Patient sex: M
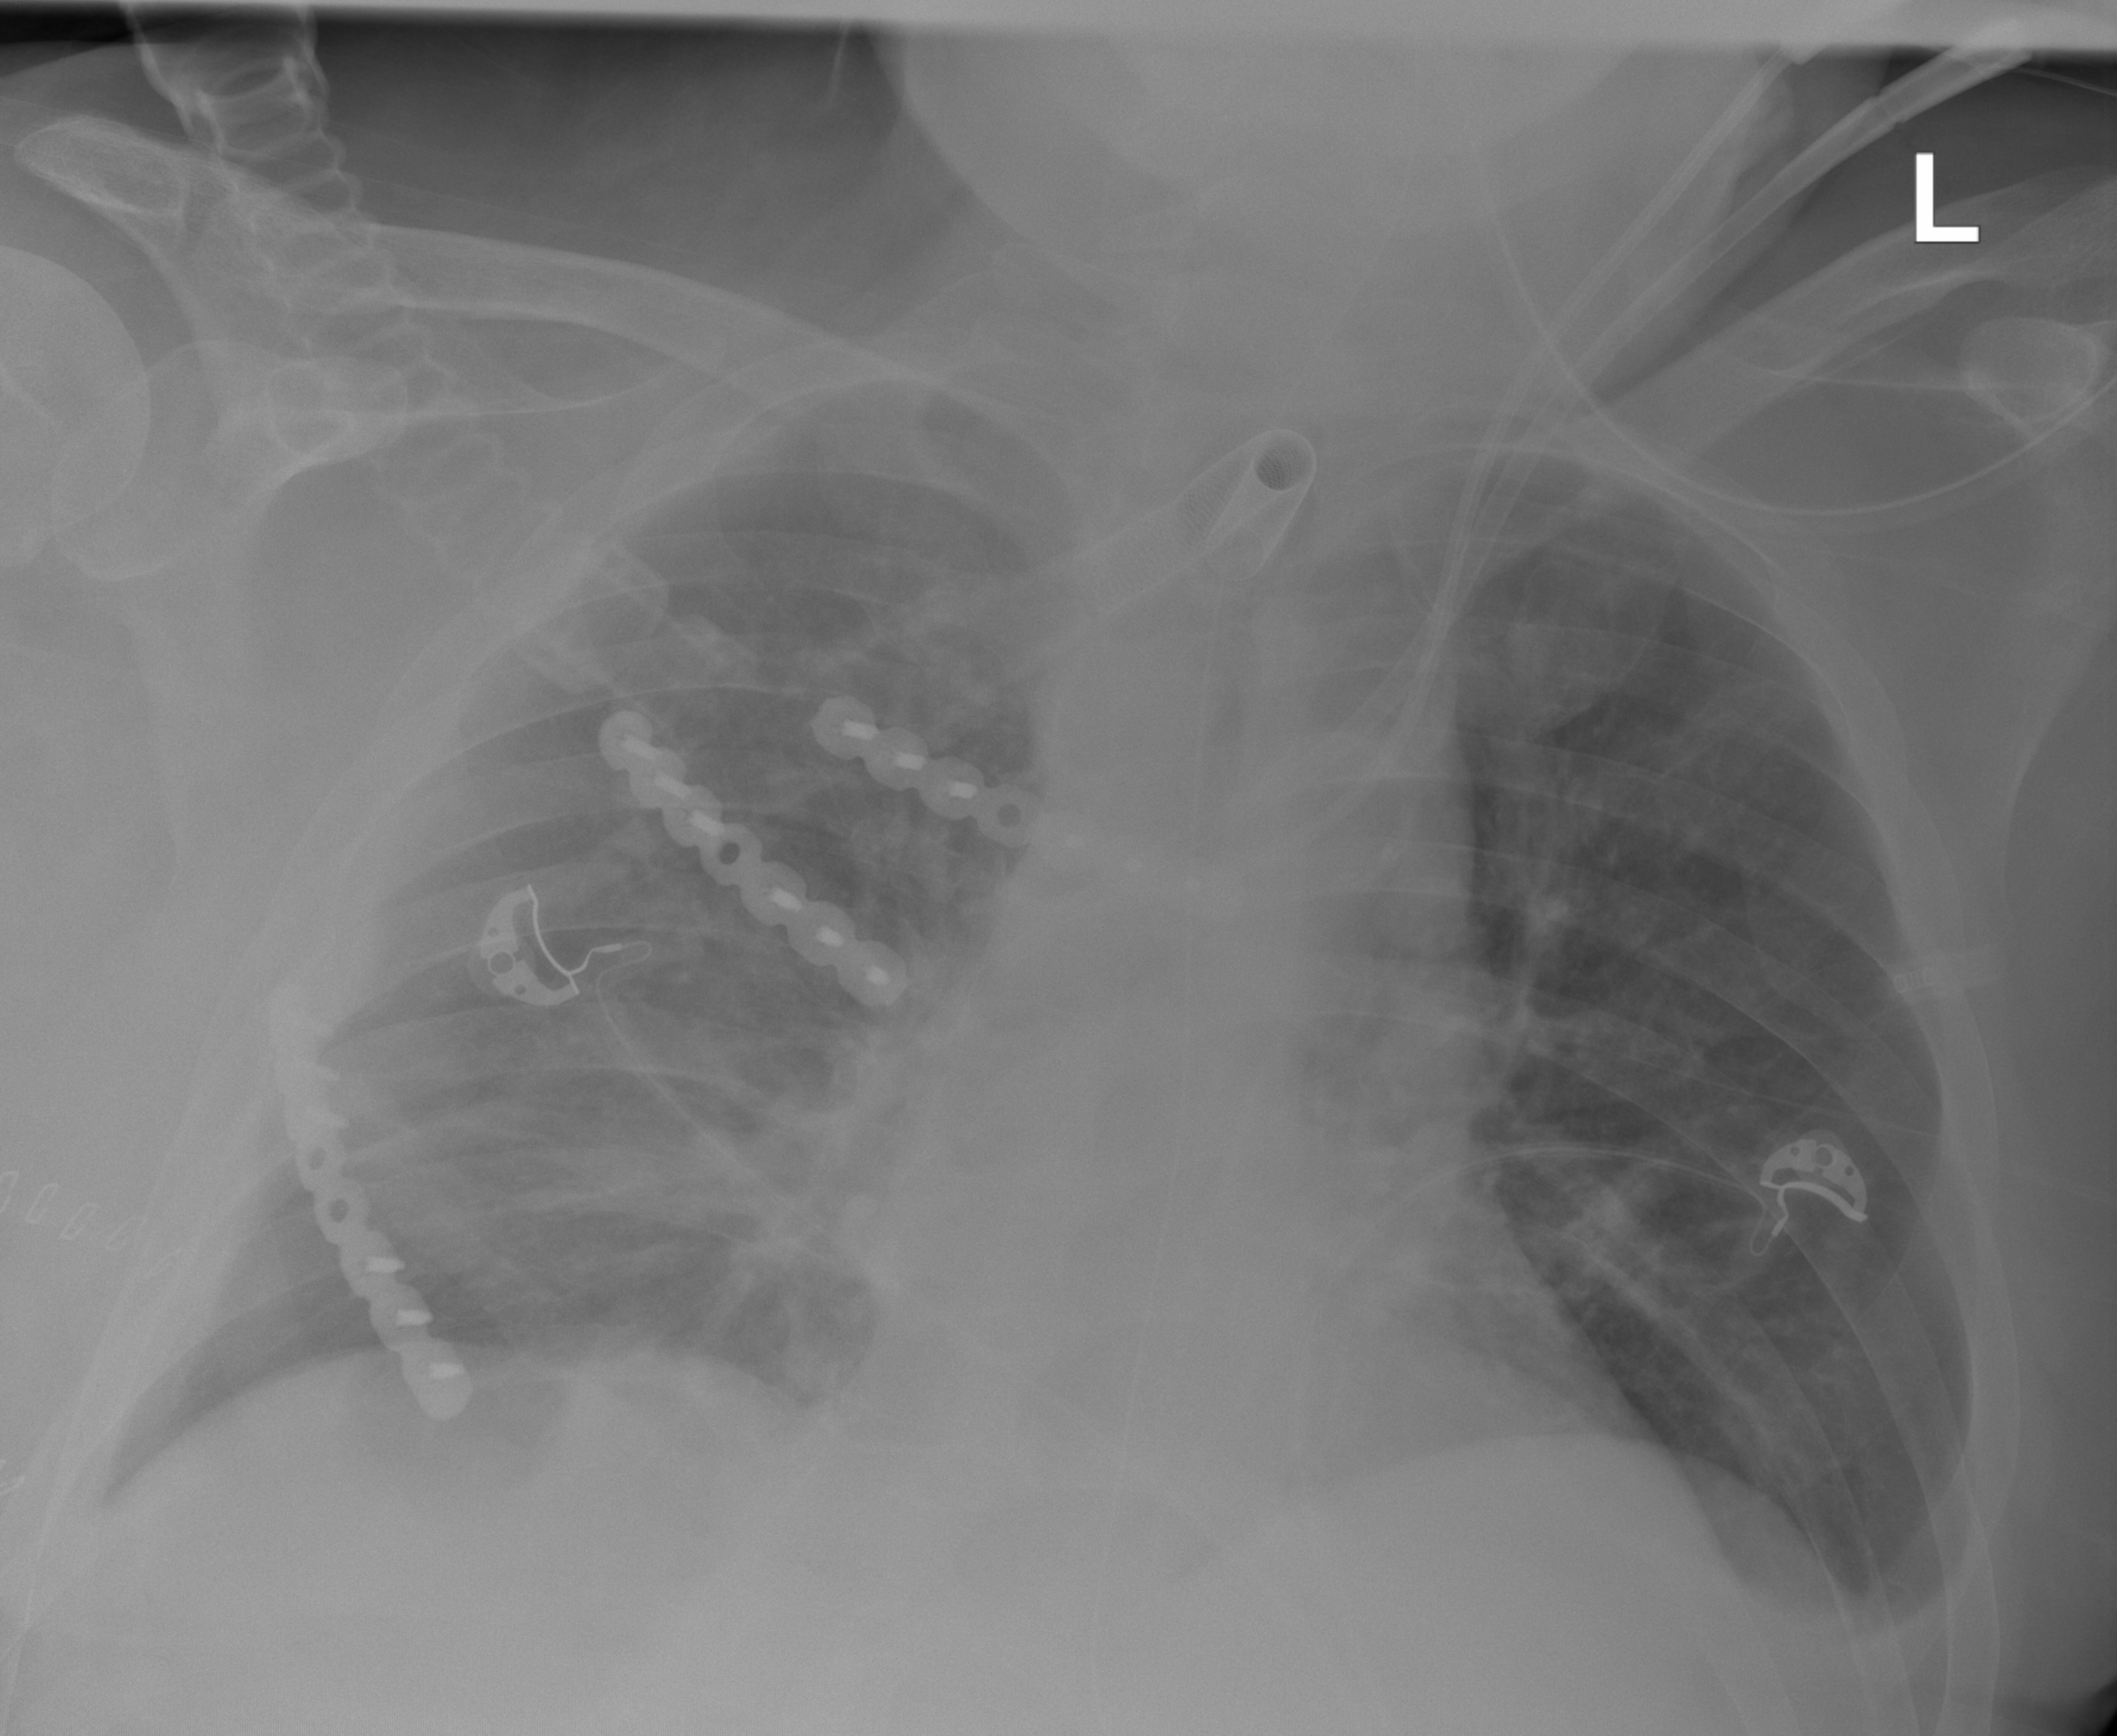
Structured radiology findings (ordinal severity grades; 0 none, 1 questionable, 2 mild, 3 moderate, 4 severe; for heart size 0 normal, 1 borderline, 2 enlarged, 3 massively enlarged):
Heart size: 2
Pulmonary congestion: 2
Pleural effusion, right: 0
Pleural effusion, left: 0
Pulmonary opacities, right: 2
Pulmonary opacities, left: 0
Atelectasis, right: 2
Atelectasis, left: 2